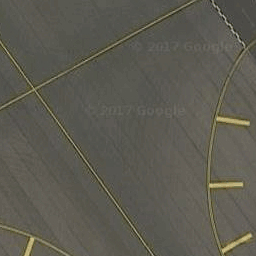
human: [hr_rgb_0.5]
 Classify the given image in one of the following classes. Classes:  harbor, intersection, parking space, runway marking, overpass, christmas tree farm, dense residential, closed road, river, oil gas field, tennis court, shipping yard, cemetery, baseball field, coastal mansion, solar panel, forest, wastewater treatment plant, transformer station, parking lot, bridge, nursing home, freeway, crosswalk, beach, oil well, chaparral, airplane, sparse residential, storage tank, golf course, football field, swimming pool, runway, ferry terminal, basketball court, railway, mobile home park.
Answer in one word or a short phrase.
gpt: runway marking